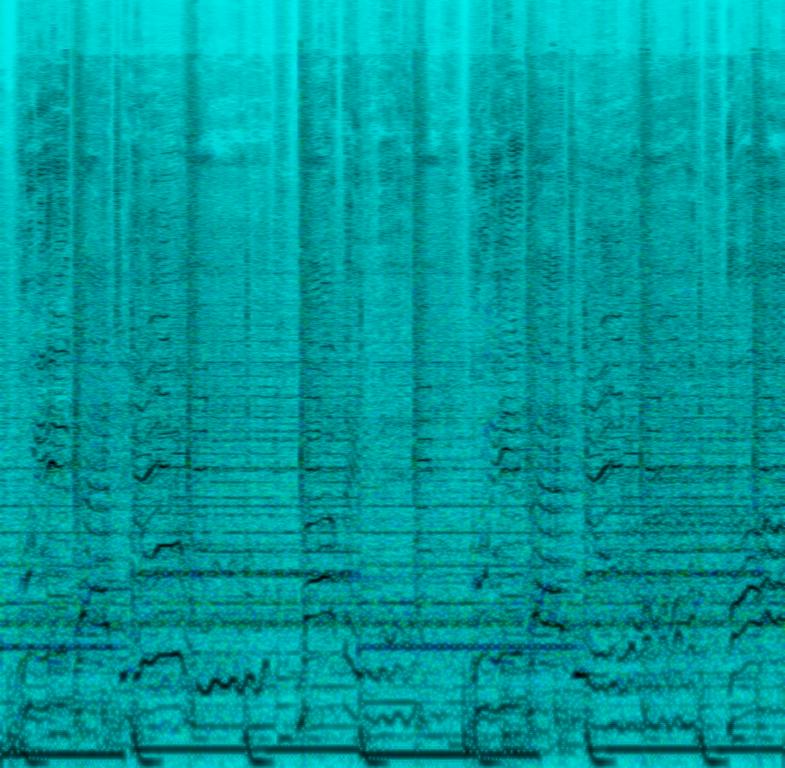
A male singer sings this soulful melody with backup singers in vocal harmony. The song is medium tempo with an organ accompaniment, steady drumming , guitar rhythm and various percussion hits. The song is story telling  and passionate in nature. The audio quality is very poor.